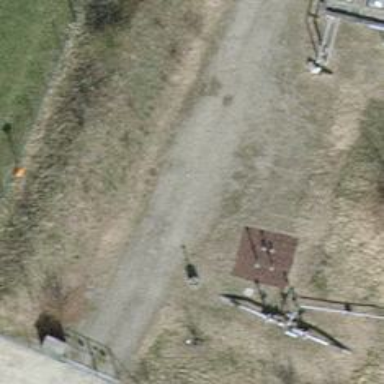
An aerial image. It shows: Station for pipelines.